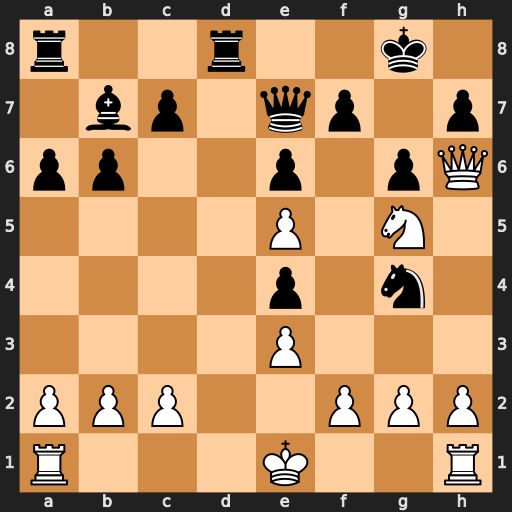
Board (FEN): r2r2k1/1bp1qp1p/pp2p1pQ/4P1N1/4p1n1/4P3/PPP2PPP/R3K2R
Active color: w
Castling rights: KQ
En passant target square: -
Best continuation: Qxh7+ Kf8 Qh8#